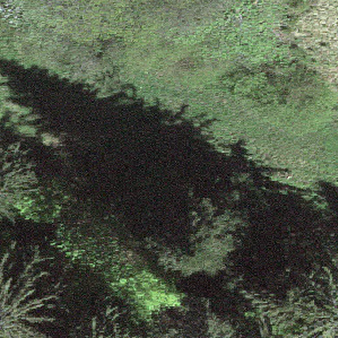
Label: other